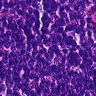
Metastatic tissue present: no